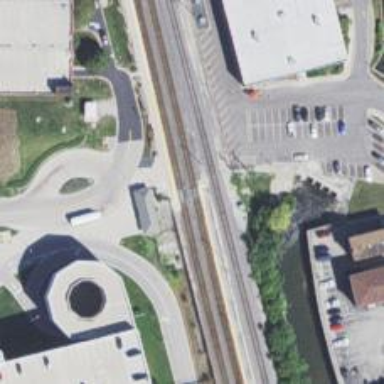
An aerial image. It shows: Crossing for the railway.